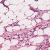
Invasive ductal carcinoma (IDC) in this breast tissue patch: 1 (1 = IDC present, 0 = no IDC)